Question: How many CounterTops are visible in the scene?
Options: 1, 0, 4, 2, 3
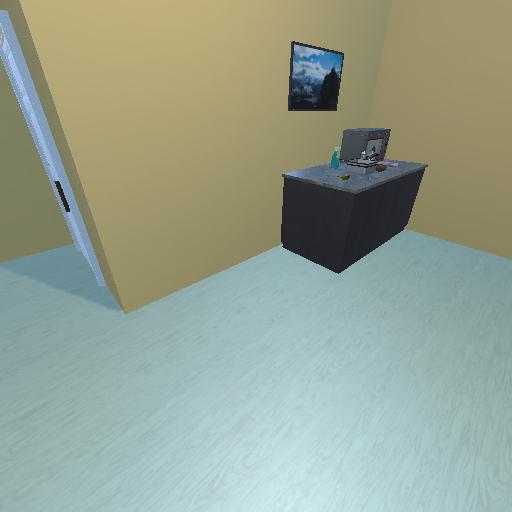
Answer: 1